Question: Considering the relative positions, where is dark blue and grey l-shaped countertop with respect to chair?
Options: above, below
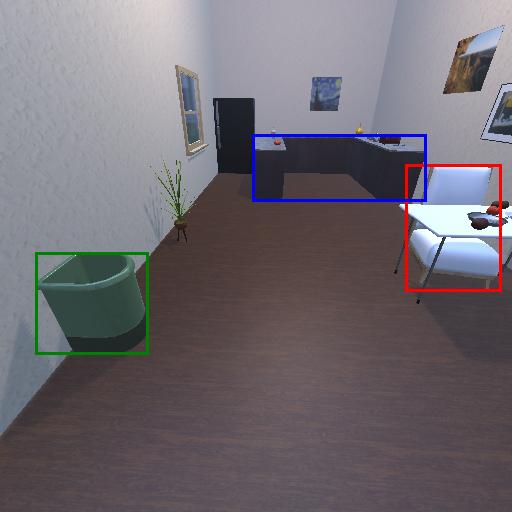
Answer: above